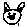
Label: cat